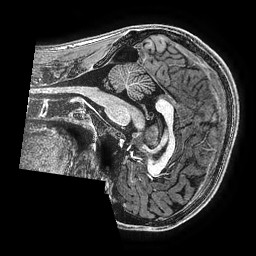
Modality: T1w
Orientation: sagittal
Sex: male
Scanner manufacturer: ge
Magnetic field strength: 3 T
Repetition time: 0.00766 s
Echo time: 0.003476 s